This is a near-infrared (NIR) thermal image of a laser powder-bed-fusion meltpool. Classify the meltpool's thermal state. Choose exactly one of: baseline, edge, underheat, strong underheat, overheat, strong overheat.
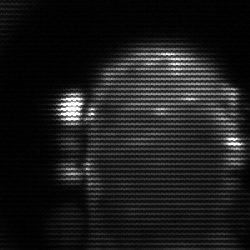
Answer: baseline